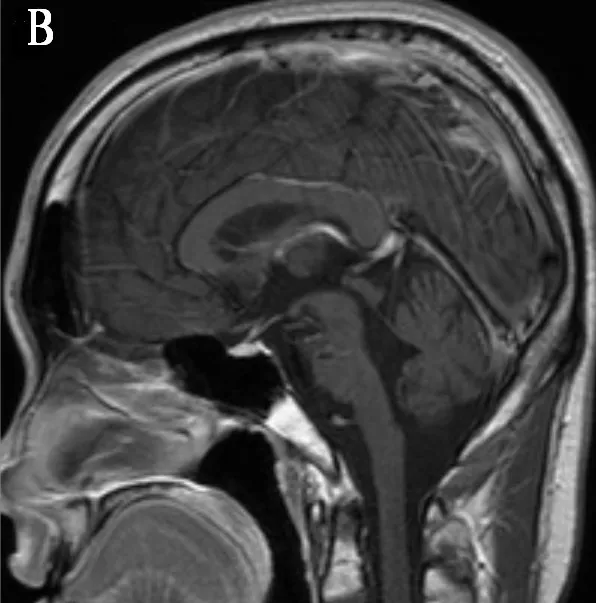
T1-weighted enhanced magnetic resonance imaging shows no evidence of disease residue or recurrence (B).
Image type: radiology (mri)